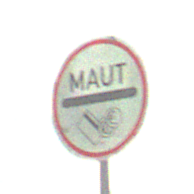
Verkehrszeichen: MautflichtigeStrecke
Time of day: Midday
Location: Outdoor (RoadRail)
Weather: PartlyCloudy
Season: NotSpecified
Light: Natural